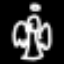
Label: angel